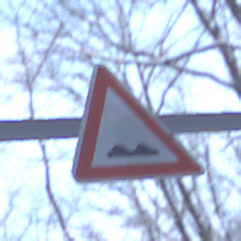
Verkehrszeichen: UnebeneFahrbahn
Umgebung: Outdoor, Nature
Tageszeit: MorningAfternoon
Wetter: Clear
Licht: Natural
Jahreszeit: Winter
Kontrast: LowContrast